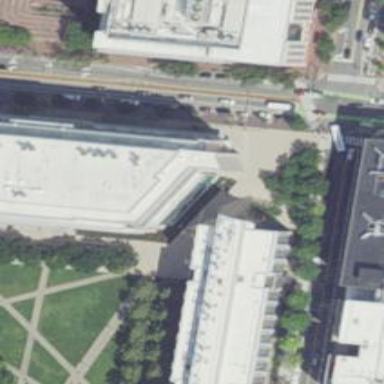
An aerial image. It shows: White flat-roofed building on university campus.